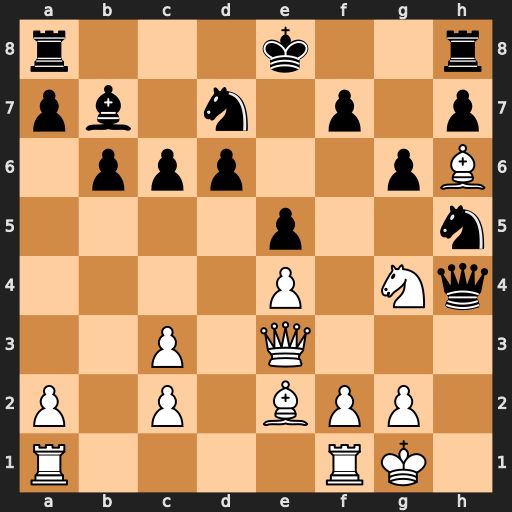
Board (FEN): r3k2r/pb1n1p1p/1ppp2pB/4p2n/4P1Nq/2P1Q3/P1P1BPP1/R4RK1
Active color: w
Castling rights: kq
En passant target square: -
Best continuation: Bg5 Qxg5 Qxg5